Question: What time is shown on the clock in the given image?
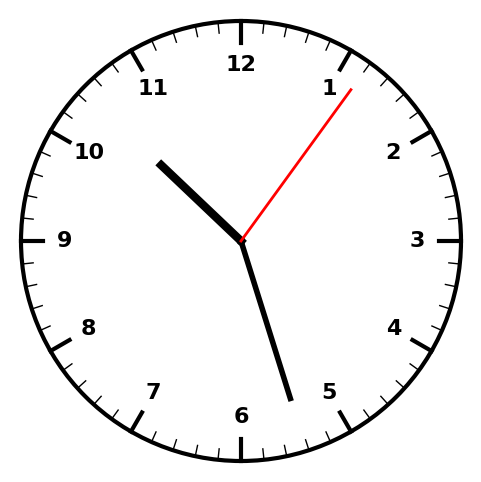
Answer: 10:27:06